Question: I want to create this

,but I dont know how to handle the span on the right side of the input field. Here is my try.
'''
.input_register{
padding: 5px;
border: 2px solid green;
}
.input_register:hover{
border: 2px solid #151A22;
}
.input_register:focus{
border: 2px solid #151A22;
}
.register_span{
background-color: red;
padding: 5px;
border: 2px solid #151A22;
border-left: none;
}
'''
'''
<div class="input_group">
<input class="input_register" type="text"/><span class="register_span">D</span>
</div>
'''
Why is the span higher as the inputfield?
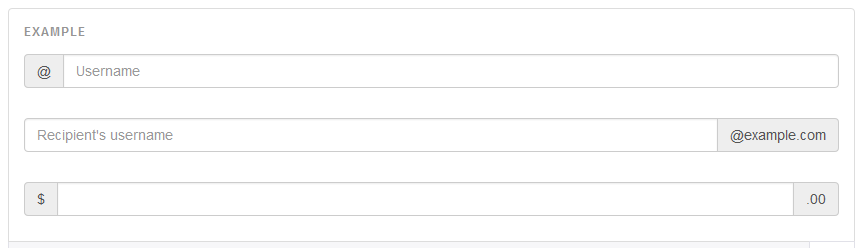
Answer: ### display: inline-block;
'inline-block' displays similar characteristics as an inline element while being able to alter the sizing like a block element.
Setting 'line-height: 1em' sets the height of the 'containing block' equal to the size of the font. In this case I've used 'line-height: 1.5em' to give it some extra space.
Also, vertical padding on these elements yields unexpected results, using line-height instead gives a more consistent appearance.
'''
.input_register,
.register_span {
display: inline-block;
font-size: 12pt;
line-height: 1.5em;
padding: 0px 5px;
}
.input_register{
border: 2px solid green;
}
.input_register:hover{
border: 2px solid #151A22;
}
.input_register:focus{
border: 2px solid #151A22;
}
.register_span{
background-color: red;
border: 2px solid #151A22;
border-left: none;
}
'''
'''
<div class="input_group">
<input class="input_register" type="text"/><span class="register_span">D</span>
</div>
'''